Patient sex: M
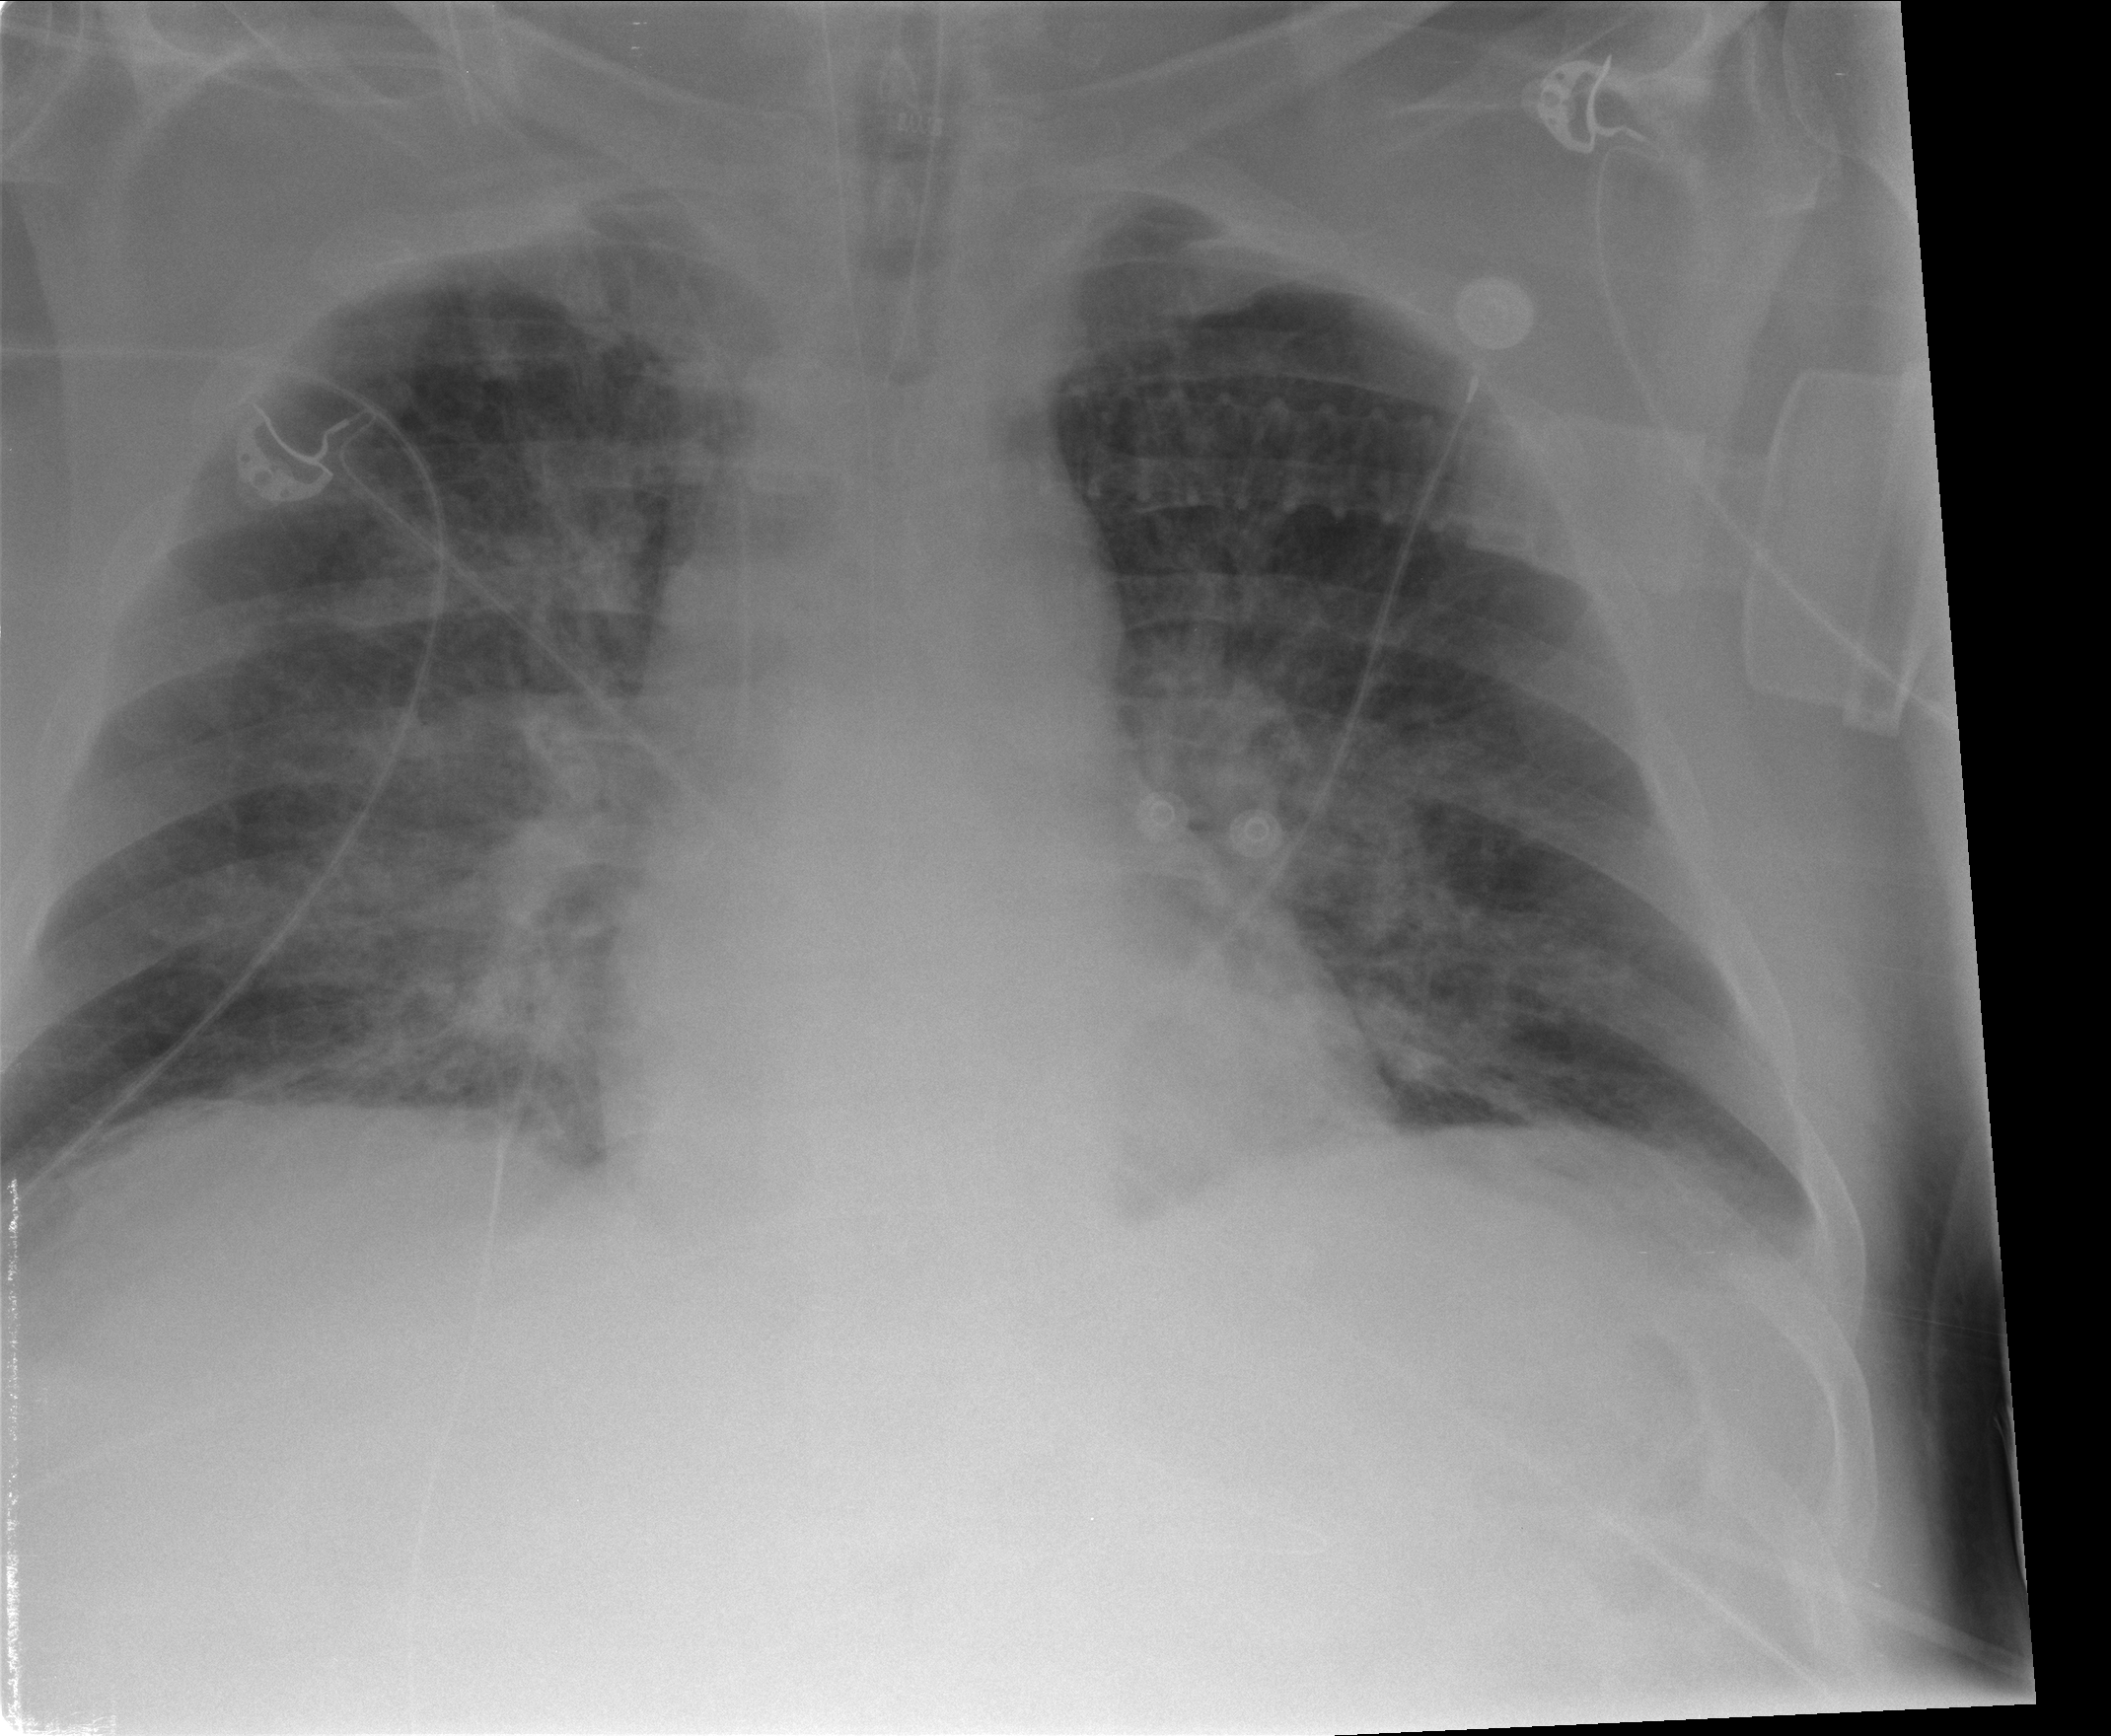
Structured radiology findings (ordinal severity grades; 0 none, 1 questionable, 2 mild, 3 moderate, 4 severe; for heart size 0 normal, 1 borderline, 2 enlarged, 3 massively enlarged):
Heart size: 0
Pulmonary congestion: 3
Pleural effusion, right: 0
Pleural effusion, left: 2
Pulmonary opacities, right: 3
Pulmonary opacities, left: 3
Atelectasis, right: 2
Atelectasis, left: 2